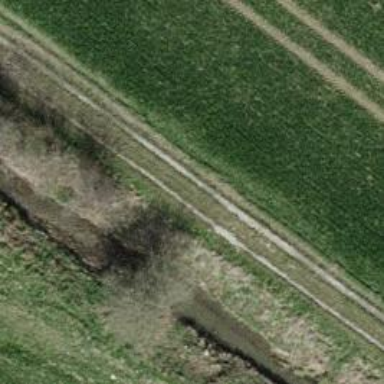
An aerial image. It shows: Well-maintained track road of grade 1.